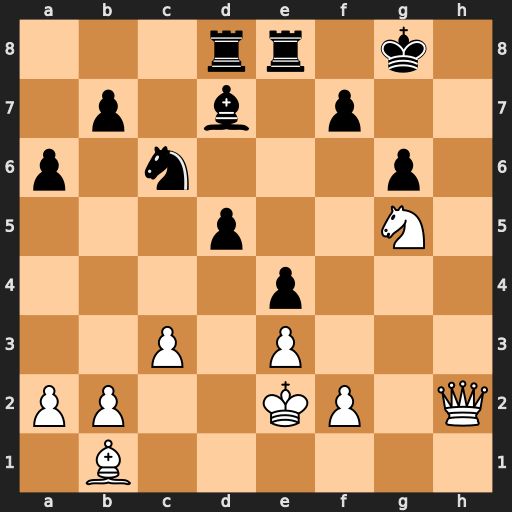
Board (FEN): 3rr1k1/1p1b1p2/p1n3p1/3p2N1/4p3/2P1P3/PP2KP1Q/1B6
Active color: w
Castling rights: -
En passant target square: -
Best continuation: Qh7+ Kf8 Qxf7#